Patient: sex F, age 36
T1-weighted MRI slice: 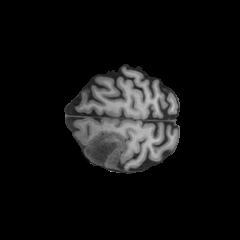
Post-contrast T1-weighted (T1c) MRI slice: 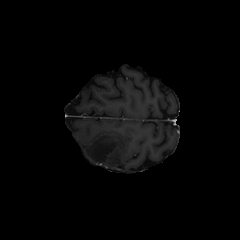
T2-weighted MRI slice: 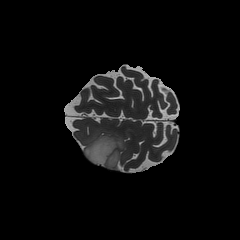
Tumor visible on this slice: yes
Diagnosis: Astrocytoma, IDH-mutant
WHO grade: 3